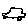
Label: car